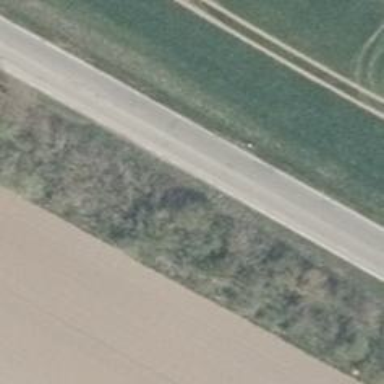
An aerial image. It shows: Asphalt road classified as tertiary.